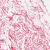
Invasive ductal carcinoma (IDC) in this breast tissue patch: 0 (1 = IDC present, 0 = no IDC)